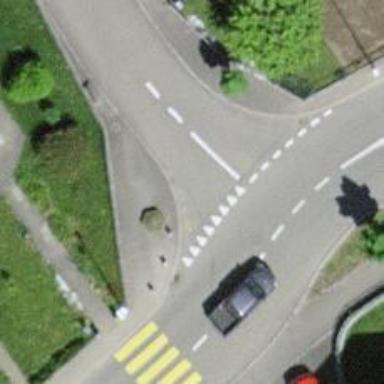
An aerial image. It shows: Road with "give way" sign.